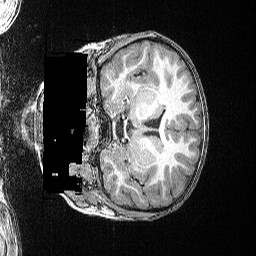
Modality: T1w
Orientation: coronal
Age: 73
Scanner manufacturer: siemens
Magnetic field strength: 3 T
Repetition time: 2.5 s
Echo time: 0.00347 s